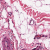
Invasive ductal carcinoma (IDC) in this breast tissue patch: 0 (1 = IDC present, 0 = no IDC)